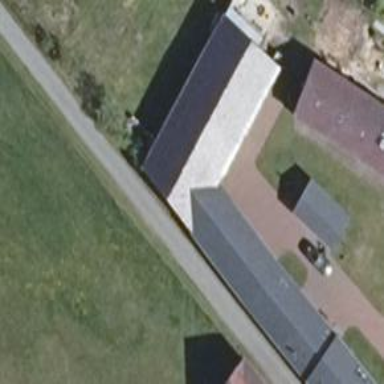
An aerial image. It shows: Building with gabled roof oriented along its length.